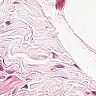
Metastatic tissue present: no